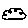
Label: cloud